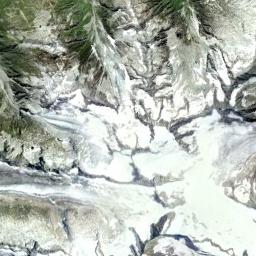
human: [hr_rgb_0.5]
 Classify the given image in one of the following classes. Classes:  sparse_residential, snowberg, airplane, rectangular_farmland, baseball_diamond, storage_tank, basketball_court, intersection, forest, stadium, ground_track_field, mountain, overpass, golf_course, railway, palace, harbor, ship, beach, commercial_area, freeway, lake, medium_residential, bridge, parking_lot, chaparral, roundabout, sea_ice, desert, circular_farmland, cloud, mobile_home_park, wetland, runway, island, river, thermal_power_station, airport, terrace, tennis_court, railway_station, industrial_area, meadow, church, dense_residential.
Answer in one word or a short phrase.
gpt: snowberg